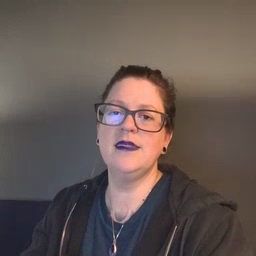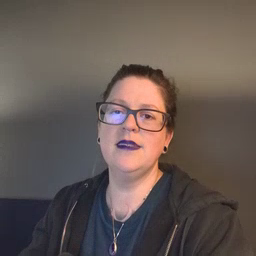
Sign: stuck